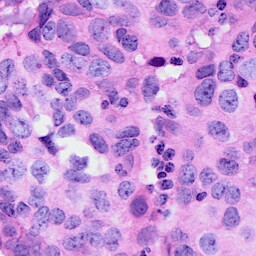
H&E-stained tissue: Breast